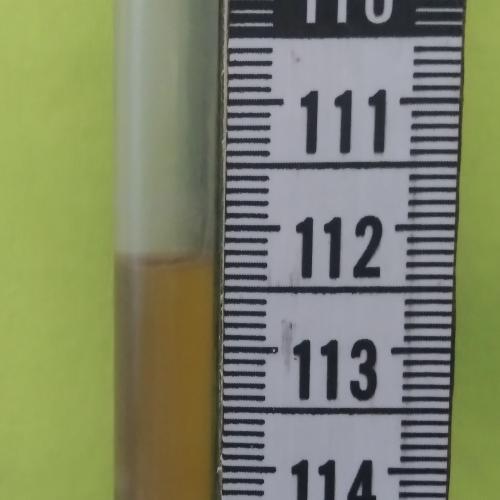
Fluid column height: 112.3 cm